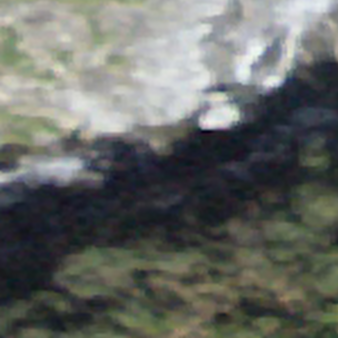
Label: other